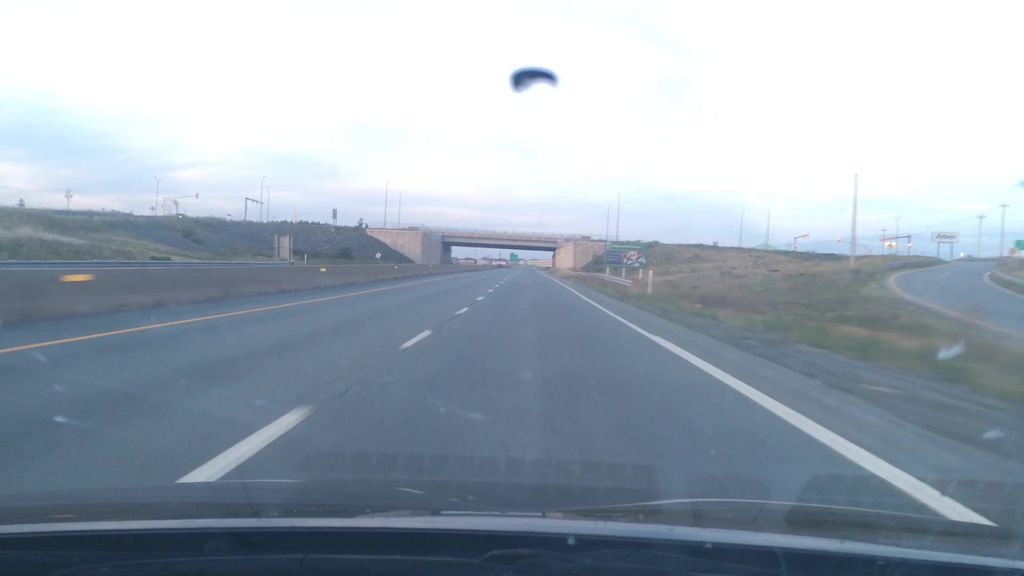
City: halifax